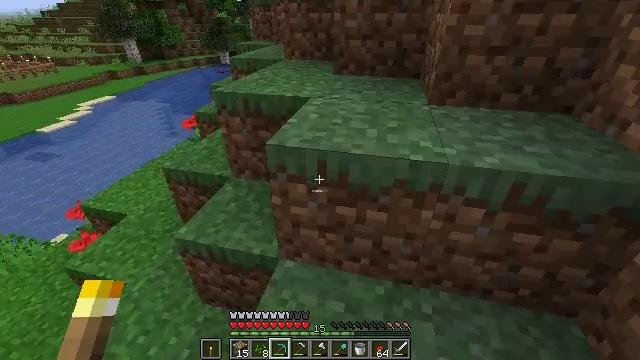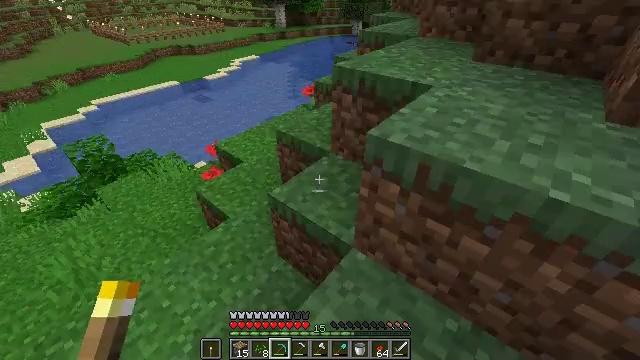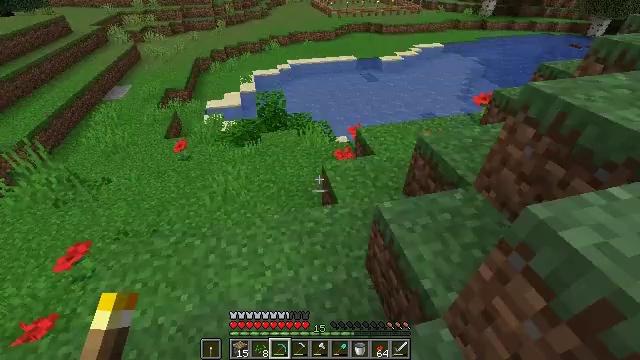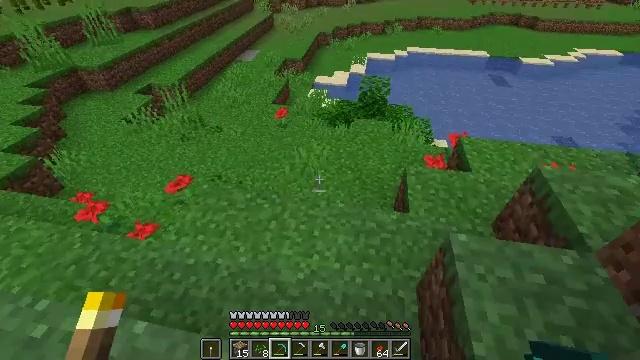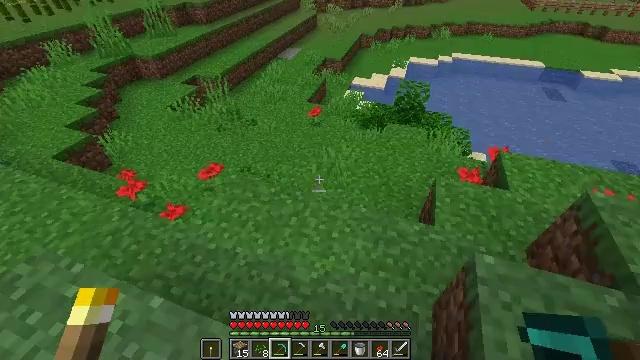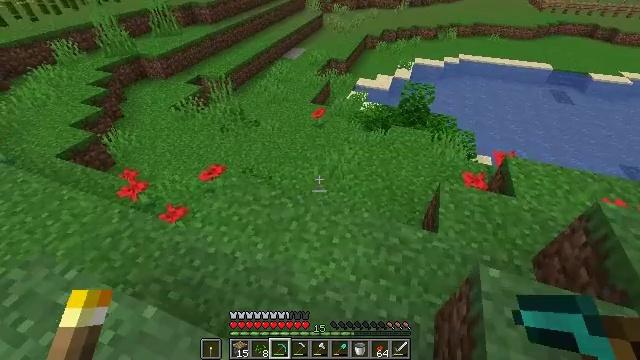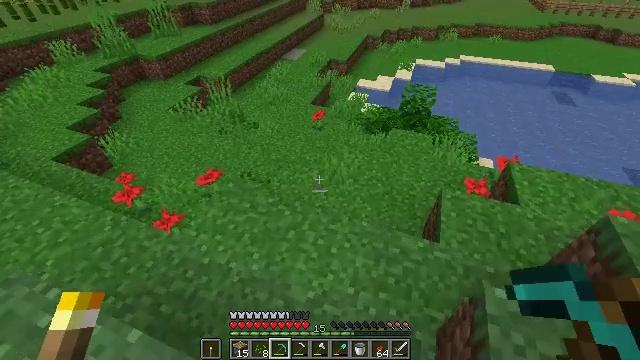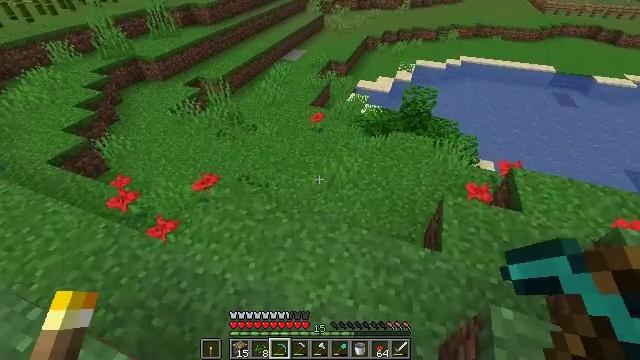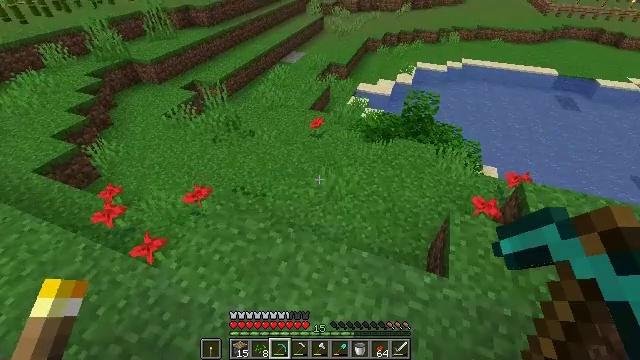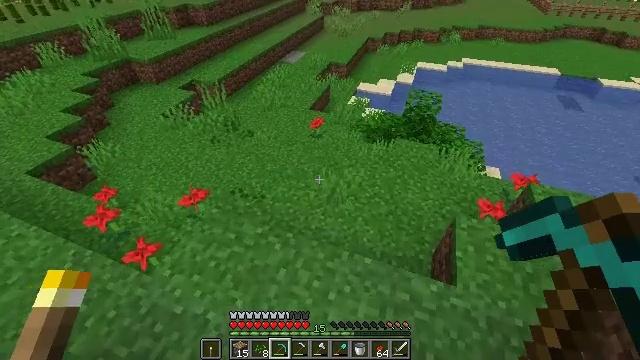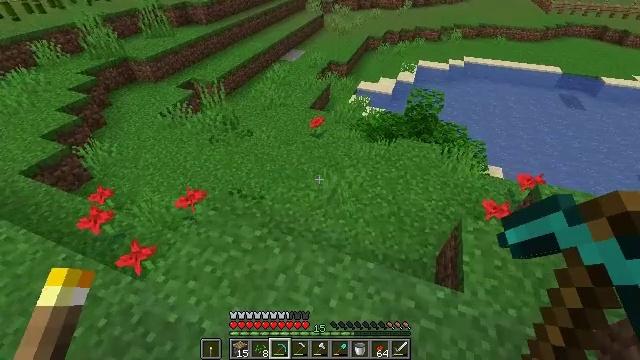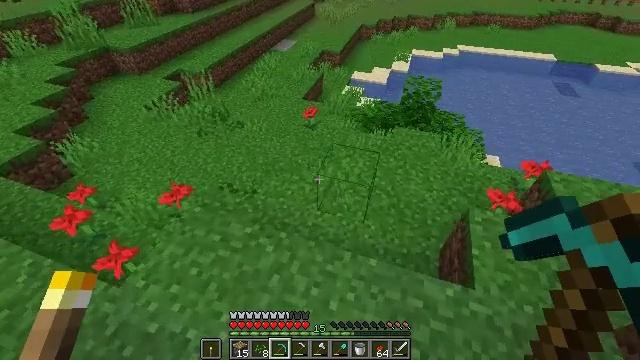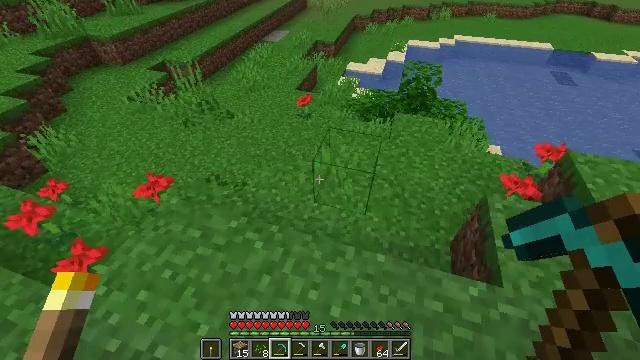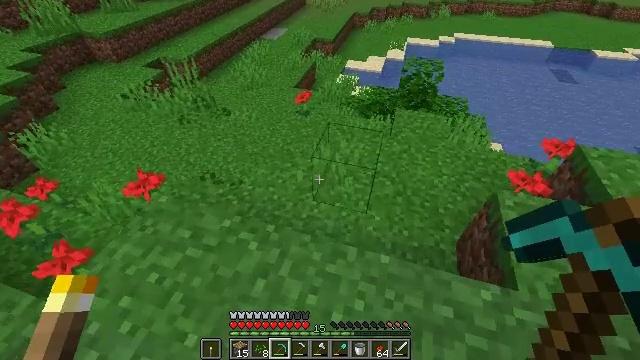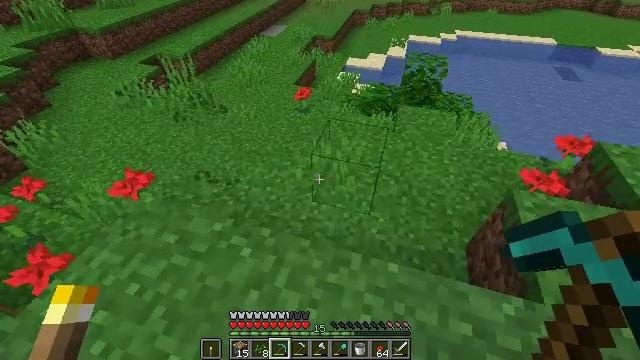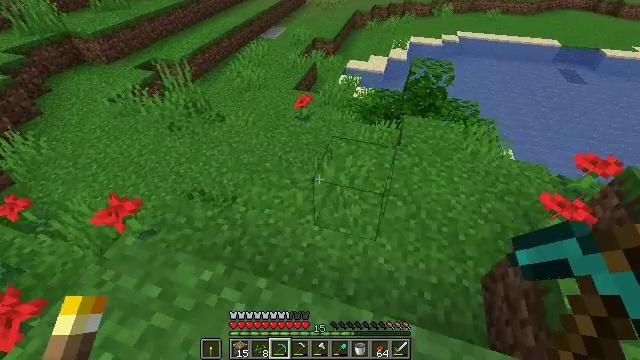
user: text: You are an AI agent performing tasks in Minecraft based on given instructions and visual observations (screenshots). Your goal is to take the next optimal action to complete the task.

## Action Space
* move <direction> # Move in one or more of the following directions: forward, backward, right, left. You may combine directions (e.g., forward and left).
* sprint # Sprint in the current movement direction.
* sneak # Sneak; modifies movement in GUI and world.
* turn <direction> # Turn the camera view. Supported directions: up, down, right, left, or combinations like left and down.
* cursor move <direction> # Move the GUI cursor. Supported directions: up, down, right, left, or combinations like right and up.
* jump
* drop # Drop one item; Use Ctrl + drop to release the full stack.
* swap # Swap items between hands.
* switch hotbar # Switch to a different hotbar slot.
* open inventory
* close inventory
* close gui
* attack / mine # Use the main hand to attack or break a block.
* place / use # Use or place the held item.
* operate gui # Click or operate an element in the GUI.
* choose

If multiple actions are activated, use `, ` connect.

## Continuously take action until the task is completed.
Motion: motion action
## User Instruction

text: Clear the ground by mining grass.
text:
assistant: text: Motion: move forward, sprint, turn left and down
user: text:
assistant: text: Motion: move forward, turn left and down
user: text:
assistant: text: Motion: turn left and down
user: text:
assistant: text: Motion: turn left
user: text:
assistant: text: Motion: move forward, turn left
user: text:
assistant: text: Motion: move forward
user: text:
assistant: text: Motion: move forward
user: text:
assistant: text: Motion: move forward
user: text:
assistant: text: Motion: move forward
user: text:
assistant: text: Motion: move forward, sprint
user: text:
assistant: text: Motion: move forward, sprint, turn right and down
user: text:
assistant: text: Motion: move forward, sprint, turn right
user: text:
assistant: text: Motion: move forward, sprint
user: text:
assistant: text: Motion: move forward
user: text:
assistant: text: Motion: move forward
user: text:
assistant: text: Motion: move forward
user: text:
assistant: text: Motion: move forward
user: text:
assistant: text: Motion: move forward, turn right and down
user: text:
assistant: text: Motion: move forward, turn right and down, attack / mine
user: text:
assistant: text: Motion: move forward, turn right and down, attack / mine
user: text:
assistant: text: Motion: move forward, turn right, attack / mine
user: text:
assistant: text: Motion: move forward
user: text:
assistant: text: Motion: move forward, attack / mine
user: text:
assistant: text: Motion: attack / mine